Question:
The orange color is the "OldGen", Green is "Eden Space", and blue is "survivor space". I used YourKit to do this profiling. This is how I wrote my file reading code:
'''
val inputStream = new FileInputStream("E:\Allen\DataScience\train\train.csv")
val sc = new Scanner(inputStream, "UTF-8")
var counter = 0
while (sc.hasNextLine) {
rowActors(counter % 20) ! Row(sc.nextLine())
counter += 1
}
sc.close()
inputStream.close()
'''
It seems like a big chunk of memory if taken by Scanner. However, my original file is only 5 GB large. I wonder if I was mishandling the file reading procedure! If not, how should I read in and process my file? I'm very frustrated with the Garbage Collection right now.
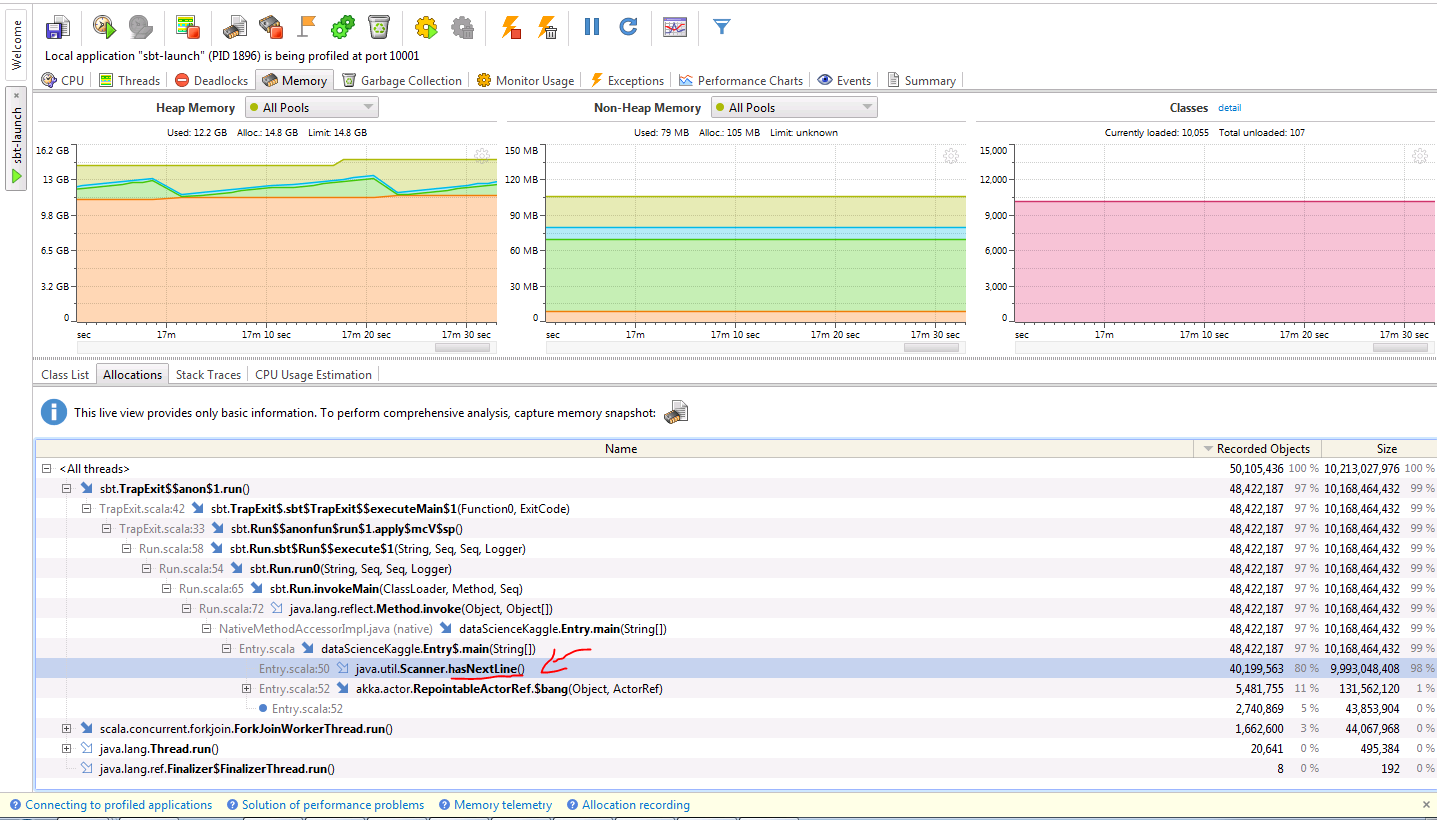
Answer: Akka-stream provides safer way for parallel processing of files: <URL>